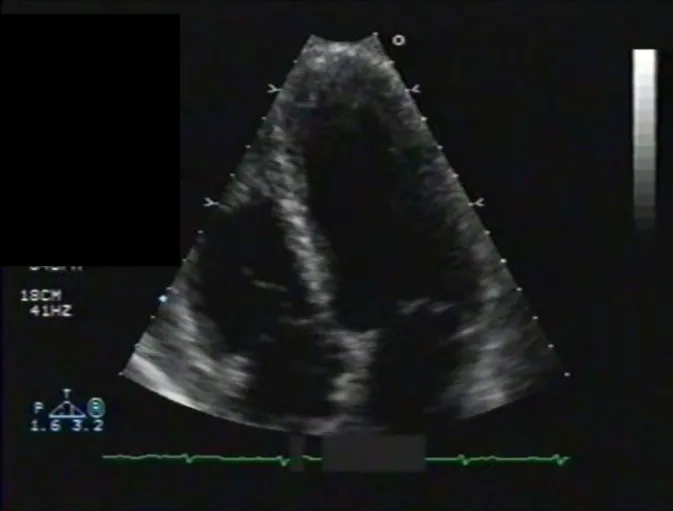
Echocardiogram, post-diastolic.
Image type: radiology (ultrasound)